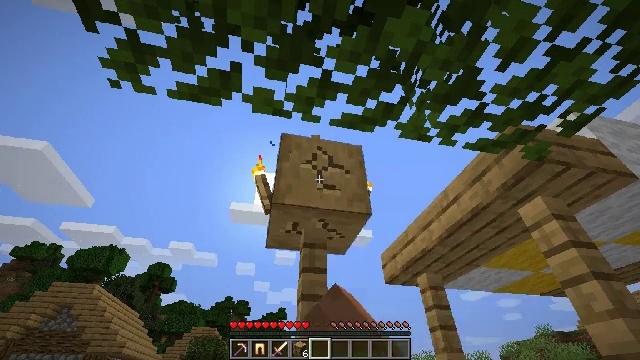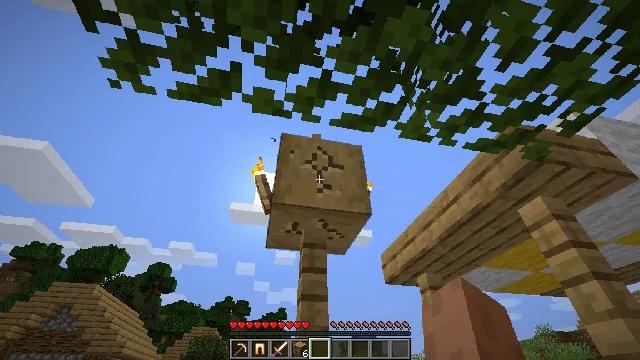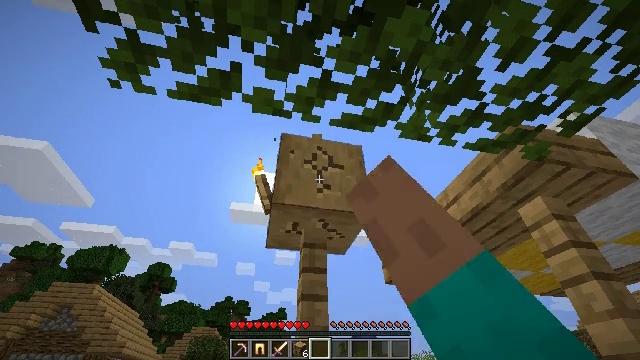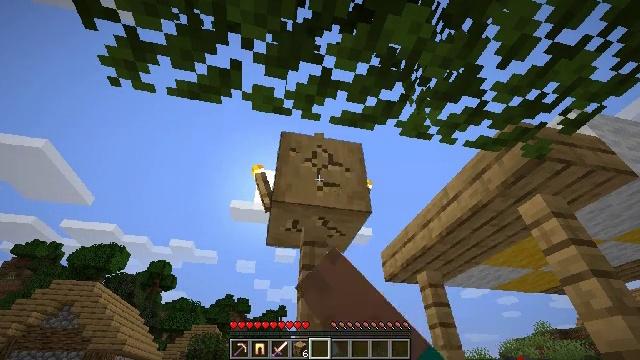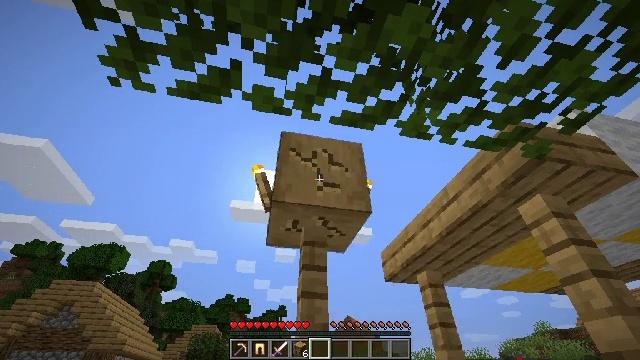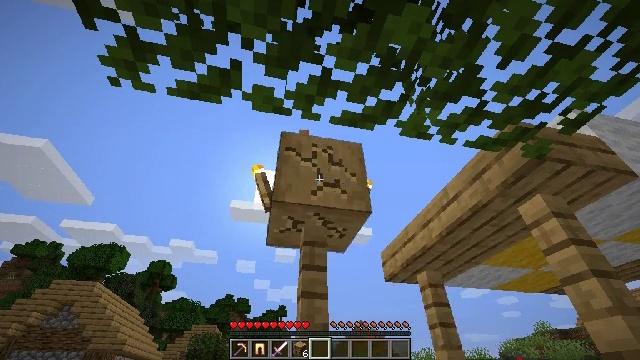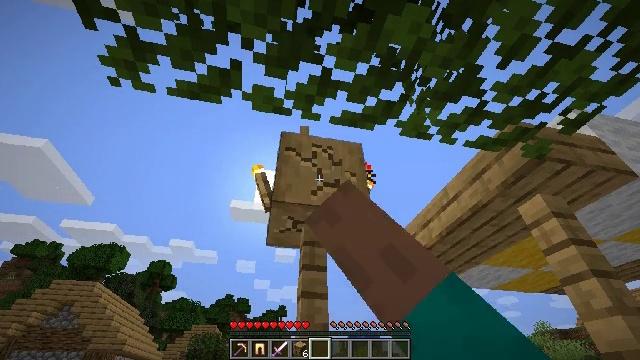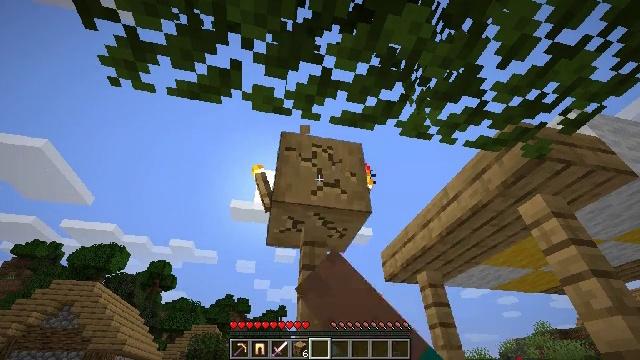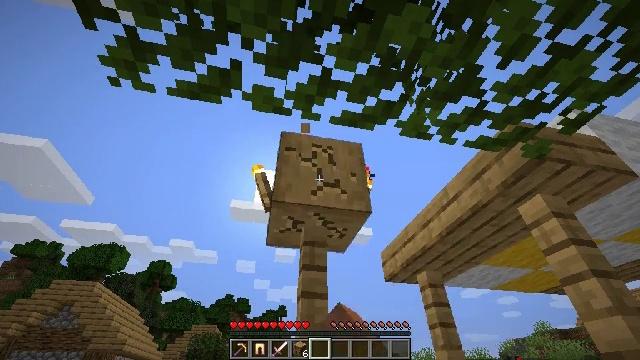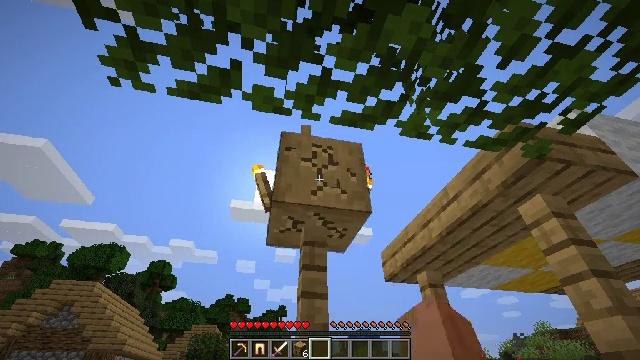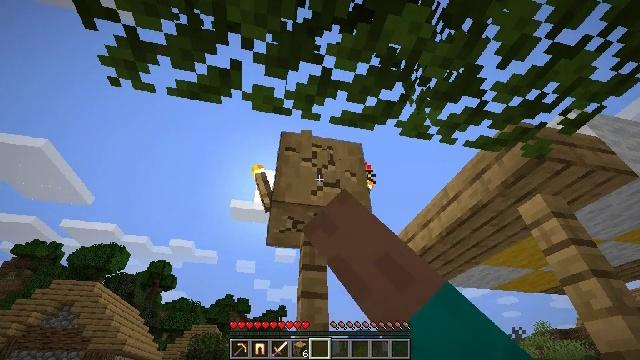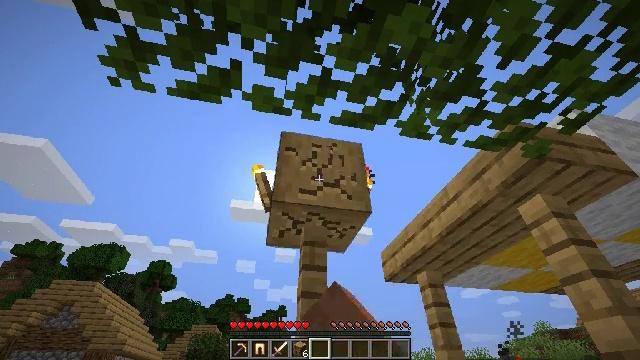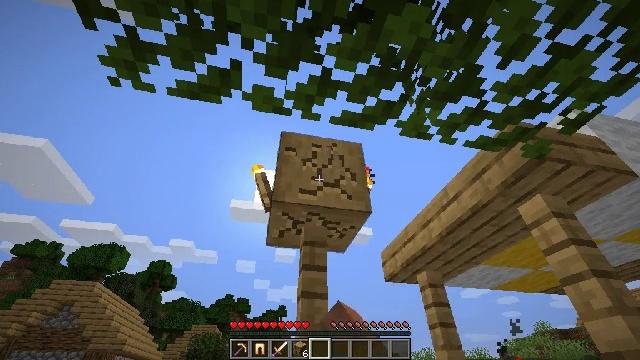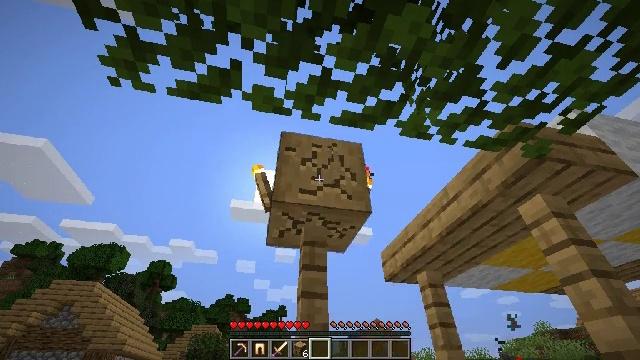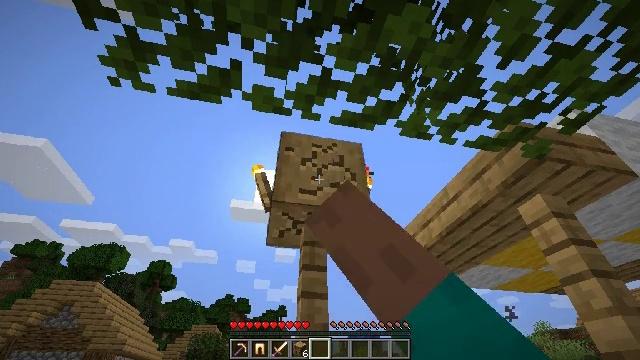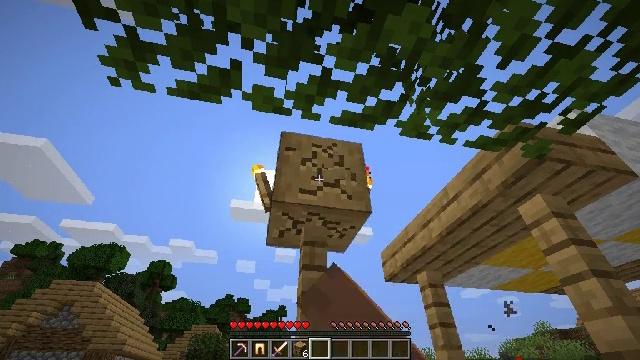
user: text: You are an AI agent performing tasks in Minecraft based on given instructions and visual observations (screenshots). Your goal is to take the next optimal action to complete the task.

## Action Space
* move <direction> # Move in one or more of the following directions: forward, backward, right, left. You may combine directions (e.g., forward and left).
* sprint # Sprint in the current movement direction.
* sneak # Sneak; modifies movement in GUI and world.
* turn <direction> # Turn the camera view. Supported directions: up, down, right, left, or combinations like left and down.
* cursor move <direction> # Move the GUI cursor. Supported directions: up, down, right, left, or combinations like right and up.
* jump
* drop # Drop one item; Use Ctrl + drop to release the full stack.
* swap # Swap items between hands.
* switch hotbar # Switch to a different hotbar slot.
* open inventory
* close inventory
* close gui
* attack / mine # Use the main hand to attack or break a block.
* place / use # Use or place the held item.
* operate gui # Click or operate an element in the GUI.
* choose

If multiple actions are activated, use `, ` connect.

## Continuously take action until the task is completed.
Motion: motion action
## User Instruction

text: Break the stripped oak wood blocks.
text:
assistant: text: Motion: attack / mine
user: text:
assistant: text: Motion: attack / mine
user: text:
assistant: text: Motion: attack / mine
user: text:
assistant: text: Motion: attack / mine
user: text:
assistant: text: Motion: attack / mine
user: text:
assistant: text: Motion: attack / mine
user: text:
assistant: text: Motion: attack / mine
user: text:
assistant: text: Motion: attack / mine
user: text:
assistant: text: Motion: attack / mine
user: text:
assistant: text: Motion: attack / mine
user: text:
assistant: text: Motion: attack / mine
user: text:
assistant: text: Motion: attack / mine
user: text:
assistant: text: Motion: attack / mine
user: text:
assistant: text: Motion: attack / mine
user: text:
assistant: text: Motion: attack / mine
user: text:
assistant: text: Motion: attack / mine
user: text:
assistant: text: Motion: attack / mine
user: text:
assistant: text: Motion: attack / mine
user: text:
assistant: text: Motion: attack / mine
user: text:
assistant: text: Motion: attack / mine
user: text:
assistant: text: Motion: attack / mine
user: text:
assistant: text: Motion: attack / mine
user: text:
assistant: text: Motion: attack / mine
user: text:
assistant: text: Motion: attack / mine
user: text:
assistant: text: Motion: attack / mine
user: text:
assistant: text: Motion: attack / mine
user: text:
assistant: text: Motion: attack / mine
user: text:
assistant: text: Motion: attack / mine
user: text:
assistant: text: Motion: attack / mine
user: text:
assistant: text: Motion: attack / mine